Question: I am just approaching C++ development (from a C# background), and i am wondering what is the difference between Library Directories in C++ project settings (in Visual Studio):

and the Linker "Inputs" where i can also supply libraries:
Is there any fundamental difference between these?
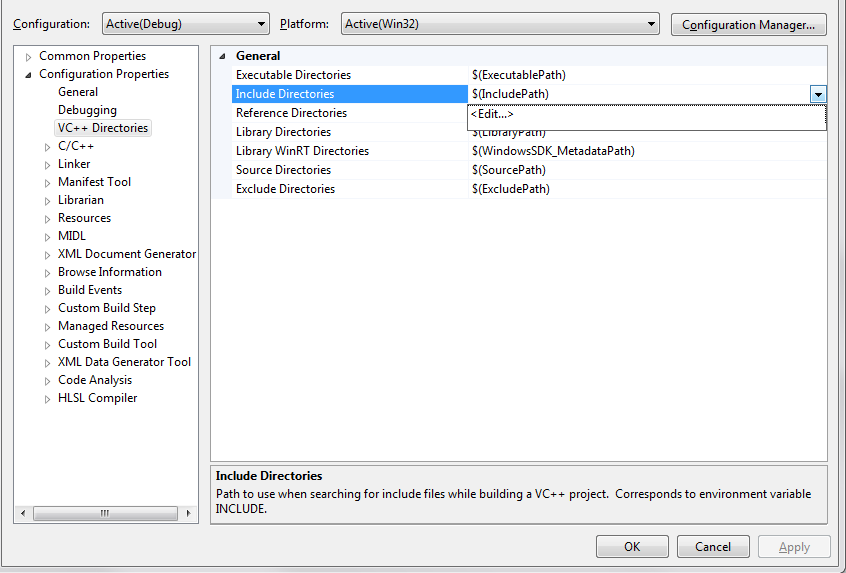
Answer: This setting got fumbled a bit in VS2010, it was much clearer in previous versions. Where the settings you show in your screenshot were present in Tools + Options. Which shows the core intent, they contain directories that are determined by the setup for Visual Studio and its components. The locations of the CRT, MFC, ATL and SDK libraries.
The Linker + Input + Additional Dependencies setting is the important one, there you say exactly what .lib files the linker should link. You can specify the path of a .lib file and be done. But it is not uncommon that you only specify the name of the .lib file, then edit Additional Library Directories to tell the linker where to search for those .lib files. Which is handy if the install location for, say, Boost isn't always the same or you want to switch from one version of Boost to another.
So in summary:
- - -
---
Do note that the last two bullets only specify , not .lib files that the linker should link. The first bullet specifies actual .lib files. What is invariably confusing to starting MSVC programmers is that the linker magically knows how to find important .lib files without specifying them explicitly in the Additional Dependencies setting.
That's unfortunately the non-visual part of Visual C++. There are two distinct ways in which a project can specify .lib files that the linker should link without using the setting. The first one is the project template you selected to get the project started. It uses , files that specify default settings for a project. You see them with View = Other Windows + Property Manager. An important one is "Core Windows Libraries", it sets the Additional Dependencies setting to link the essential Windows .lib files, the ones you always need like kernel32.lib and user32.lib. Those settings are "inherited" by your project. Otherwise giving meaning to "NoInherit" if you ever run into it.
The second important way is the #pragma comment directive. Which is used in source code, it injects a linker directive. The "lib" variety is important, that tells the linker to link a .lib file. In to what you explicitly specify in the linker's Additional Dependencies setting. A very good example of that one is vc/atlmfc/include/afx.h. Search for "#pragma comment". Note the macro soup that selects the proper mfc .lib file, depending on compiler specific settings. And the bunch of extra Windows .lib files an MFC needs to link.
The C++ build model is filled with a maze of twisty little passages. The IDE tries to make you fall in the pit of success but in the process hides what's important to get to the next level of understanding. It isn't different in C#, to know how to make the Reverse() extension method not consume O(n) storage requires digging in.